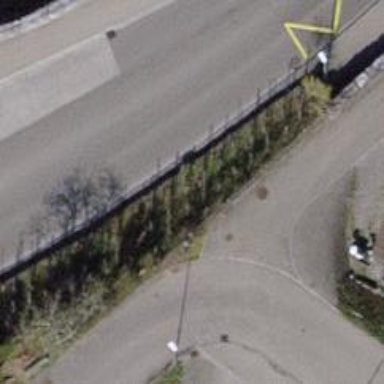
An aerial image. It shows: Bollard.